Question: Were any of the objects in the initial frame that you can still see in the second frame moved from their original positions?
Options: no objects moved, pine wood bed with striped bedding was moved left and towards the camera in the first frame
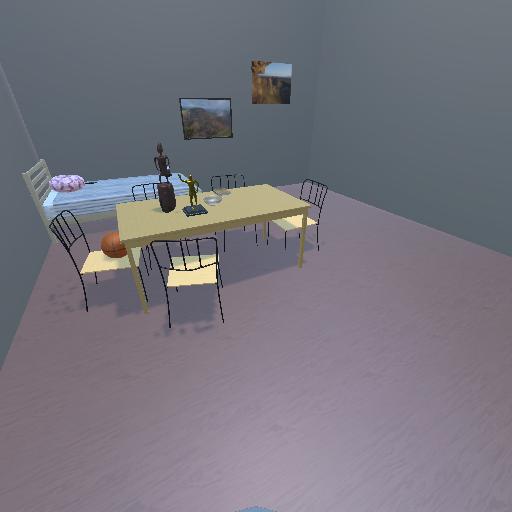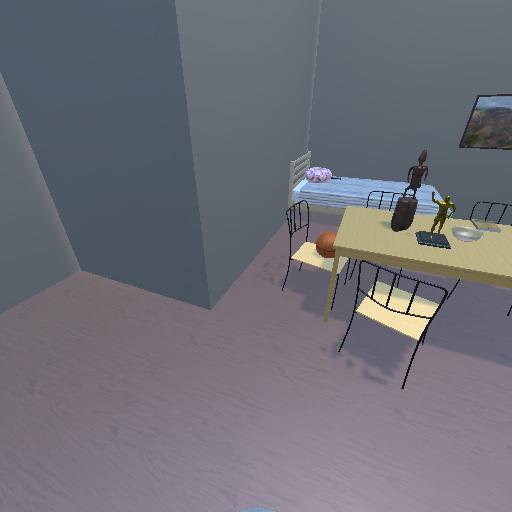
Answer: no objects moved